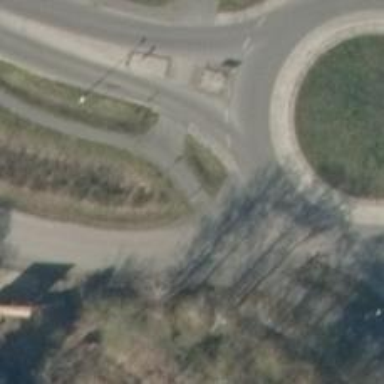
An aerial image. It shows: Asphalt path.